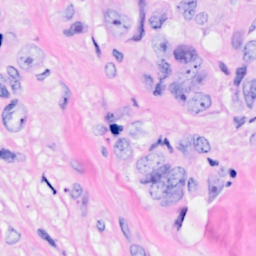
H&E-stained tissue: Breast